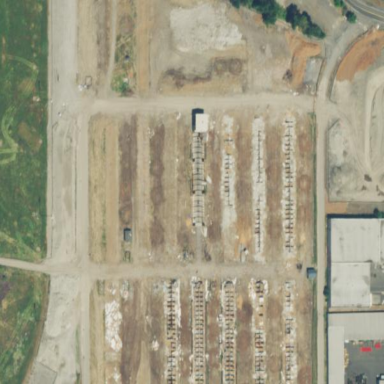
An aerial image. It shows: Warehouse building.